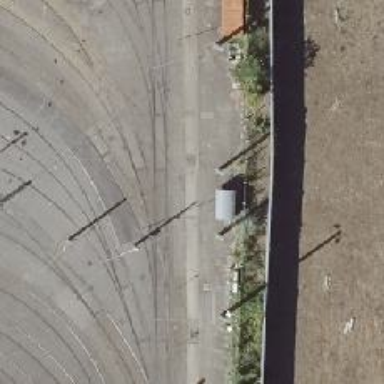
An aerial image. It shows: Tram railway yard with electrified contact line.